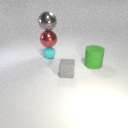
small cyan rubber sphere below large gray metal sphere